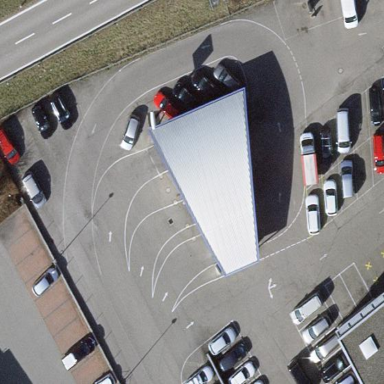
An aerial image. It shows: Building housing car wash facility.